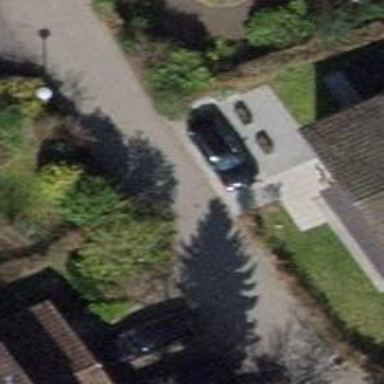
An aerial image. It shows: Smooth asphalt road in residential area.